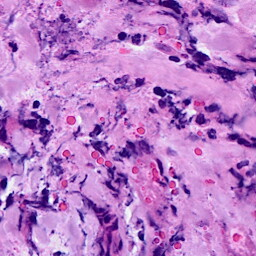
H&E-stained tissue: Breast